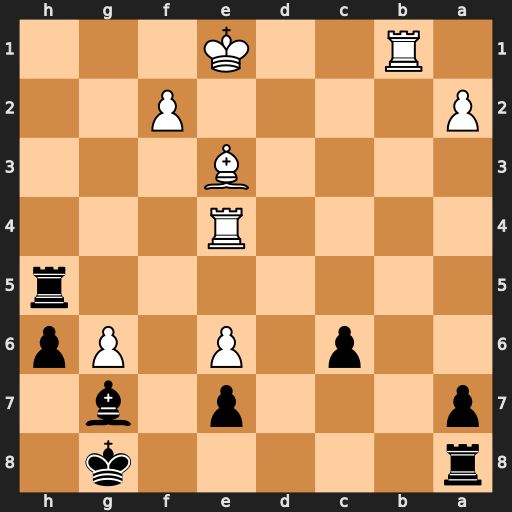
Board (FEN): r5k1/p3p1b1/2p1P1Pp/7r/4R3/4B3/P4P2/1R2K3
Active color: b
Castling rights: -
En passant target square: -
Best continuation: Rh1+ Ke2 Rxb1